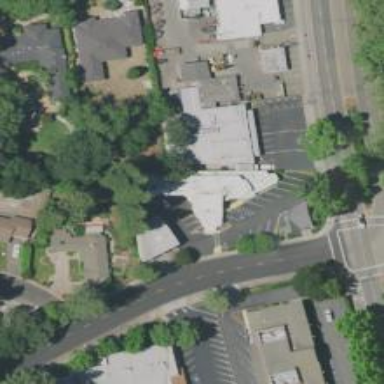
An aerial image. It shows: Veterinary facility.